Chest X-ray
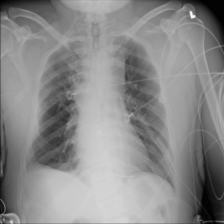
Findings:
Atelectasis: negative
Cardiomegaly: negative
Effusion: negative
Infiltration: negative
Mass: negative
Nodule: negative
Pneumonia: negative
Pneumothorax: negative
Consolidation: negative
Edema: negative
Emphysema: negative
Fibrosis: negative
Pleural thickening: negative
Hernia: negative